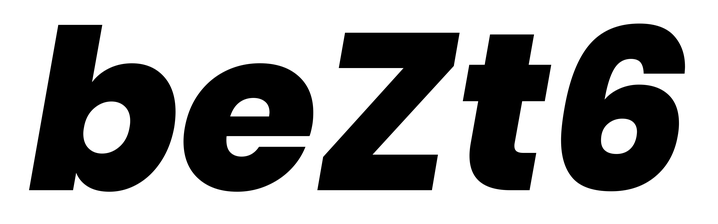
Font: Poppins-ExtraBoldItalic